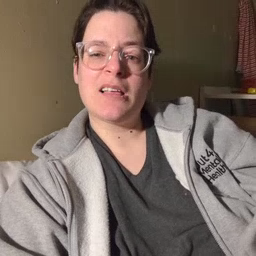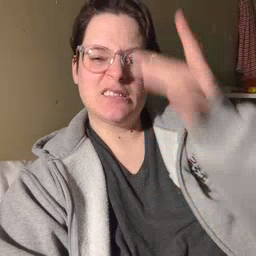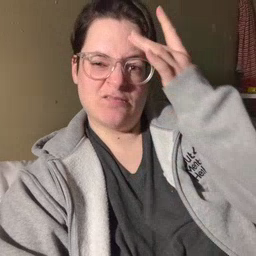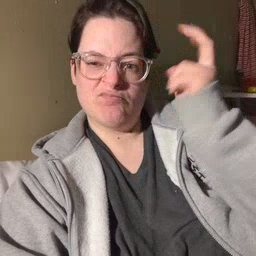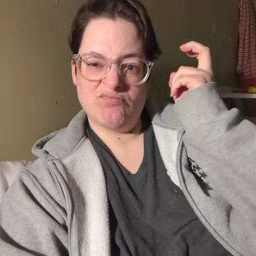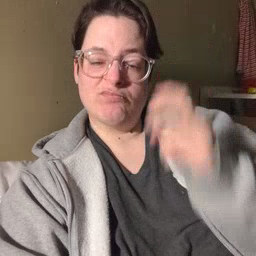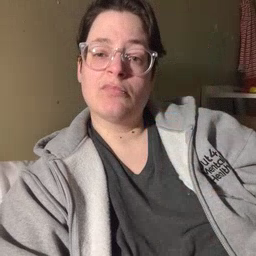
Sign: sick